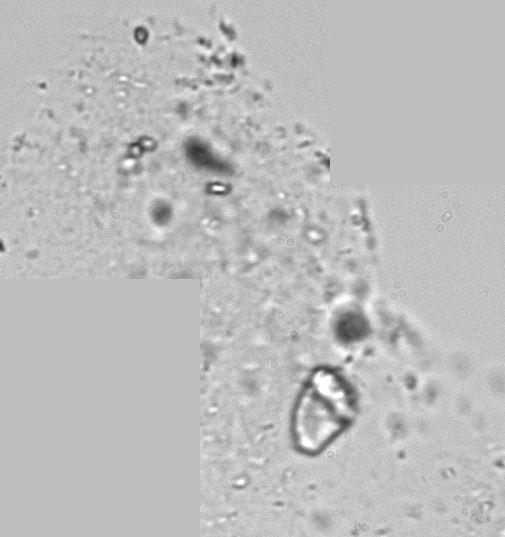
Label: Phaeocystis